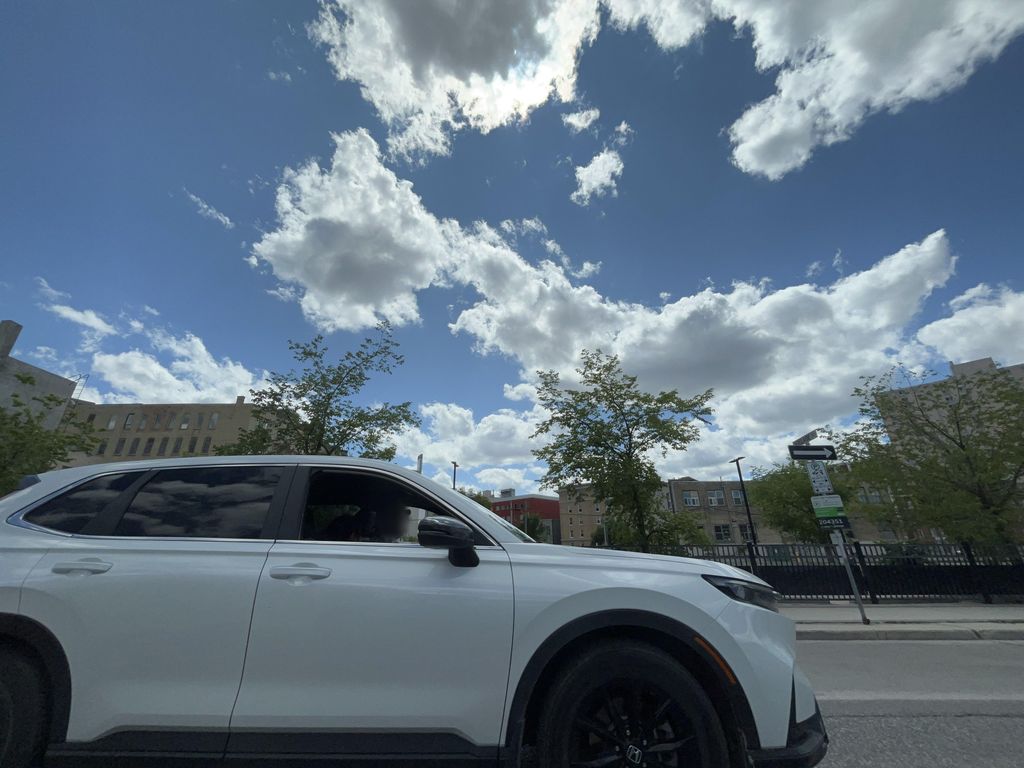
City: winnipeg